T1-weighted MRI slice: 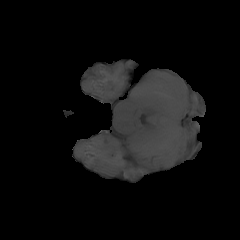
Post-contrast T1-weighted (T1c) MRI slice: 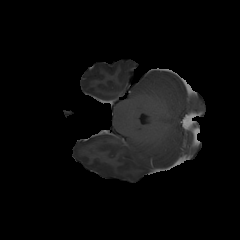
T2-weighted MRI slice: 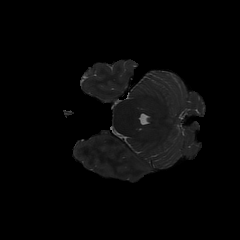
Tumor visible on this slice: no